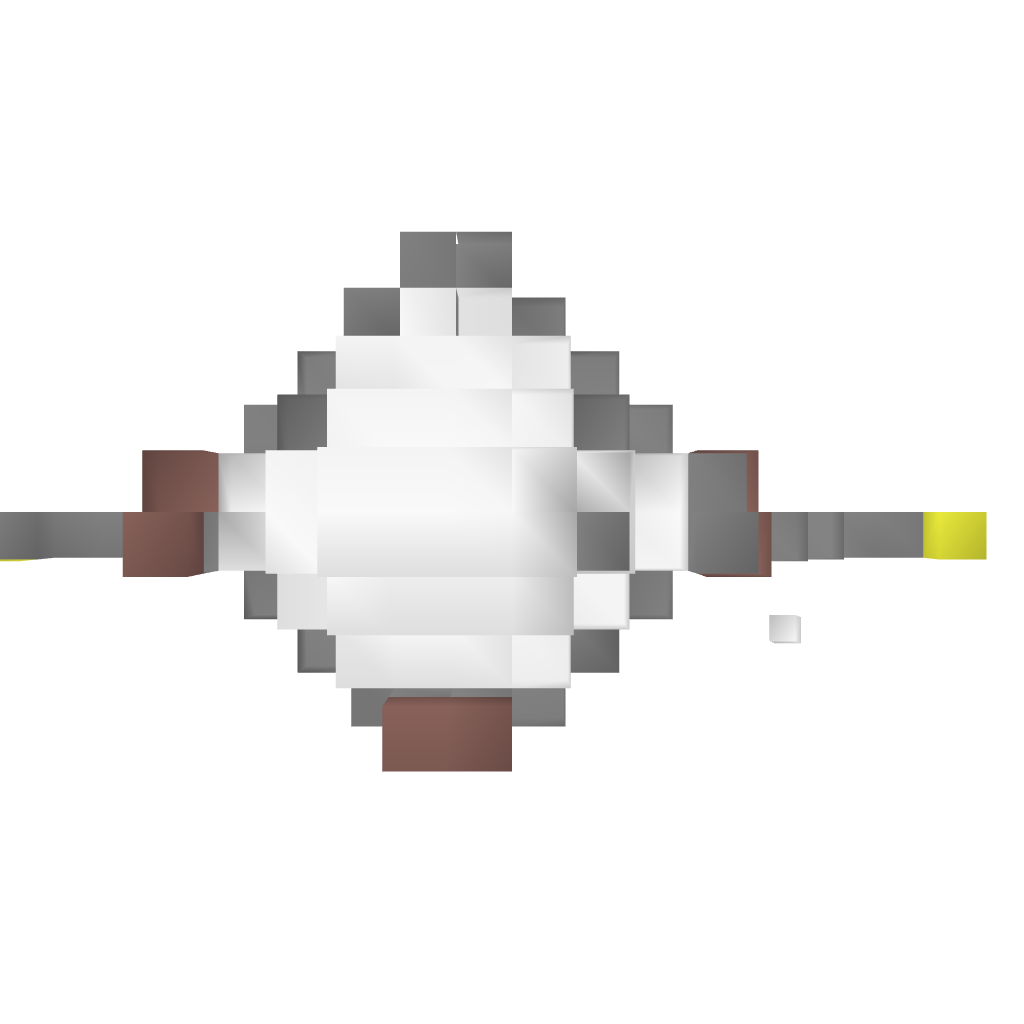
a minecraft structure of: Small Atlantis Sub bad low quality